Question: I made a kick command for my discord bot (hosted on repl.it). I enabled all of the intents and the bot has admin privileges, but still it raises an error
Code:
'''
intents = discord.Intents.all()
bot = Bot("$",help_command=None,intents=intents)
@bot.command()
async def k(ctx,member:discord.Member):
await member.kick()
'''
Error as text:
'''
Ignoring exception in command k:
Traceback (most recent call last):
File "/opt/virtualenvs/python3/lib/python3.8/site-packages/discord/ext/commands/core.py", line 85, in wrapped
ret = await coro(*args, **kwargs)
File "main.py", line 91, in k
await member.kick()
File "/opt/virtualenvs/python3/lib/python3.8/site-packages/discord/member.py", line 568, in kick
await self.guild.kick(self, reason=reason)
File "/opt/virtualenvs/python3/lib/python3.8/site-packages/discord/guild.py", line 1997, in kick
await self._state.http.kick(user.id, self.id, reason=reason)
File "/opt/virtualenvs/python3/lib/python3.8/site-packages/discord/http.py", line 248, in request
raise Forbidden(r, data)
discord.errors.Forbidden: 403 Forbidden (error code: 50013): Missing Permissions
The above exception was the direct cause of the following exception:
Traceback (most recent call last):
File "/opt/virtualenvs/python3/lib/python3.8/site-packages/discord/ext/commands/bot.py", line 939, in invoke
await ctx.command.invoke(ctx)
File "/opt/virtualenvs/python3/lib/python3.8/site-packages/discord/ext/commands/core.py", line 863, in invoke
await injected(*ctx.args, **ctx.kwargs)
File "/opt/virtualenvs/python3/lib/python3.8/site-packages/discord/ext/commands/core.py", line 94, in wrapped
raise CommandInvokeError(exc) from exc
discord.ext.commands.errors.CommandInvokeError: Command raised an exception: Forbidden: 403 Forbidden (error code: 50013): Missing Permissions
'''

I made a totally new bot and made the same kick command
but it still raises an exeption!
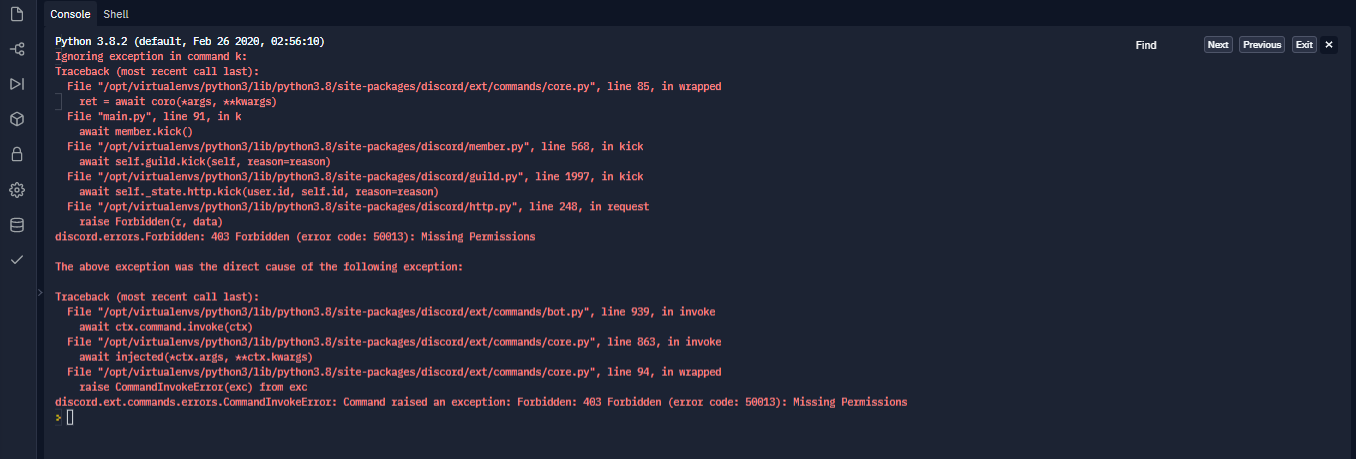
Answer: # Impossible...
...because the 'Member' you tried to kick had an highest role higher than the 'Bot' one.
For example, even if a Bot is an administrator, he can't kick the server owner.
---
Remember that a 'discord.Bot' object is a way to interact with a discord Bot, which (using the API) can do the same things that a client would manage to do with the same permissions.
Try to kick the same 'discord.Member' that your Bot tried to kick while having the same permissions: you won't be able to do it.
---
You should check the <URL> when you don't understand what a 'Discord.py' exception is caused by.